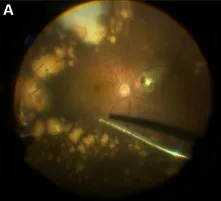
Intraoperative fundus image, cytology and immunohistochemical test of the vitreous after surgery, fundus photographs examinations after induction phase of intravitreal methotrexate injections. (A) Intraoperative fundus image showed multiple subretinal yellow nodular lesions with varying sizes, streaky pigmentation and white exudation (surgeo's view).
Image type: ophthalmic_imaging (fundus_photograph)